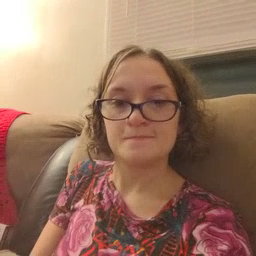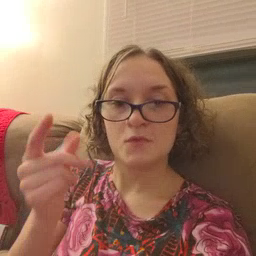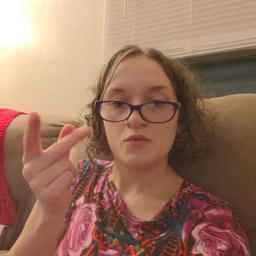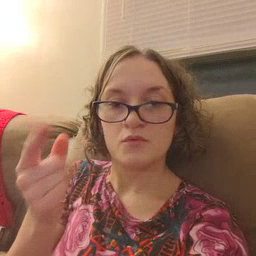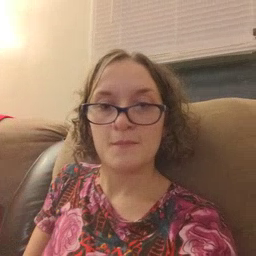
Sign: dog